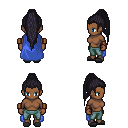
a pixel art fantasy rpg character, female body template, human, dark skin, blue cape, teal pants, raven extra-long topknot hairstyle, leather bracers, gray slippers, four views (front, back, left, right), 2x2 character sprite sheet, small pixel art, hard edges, no anti-aliasing